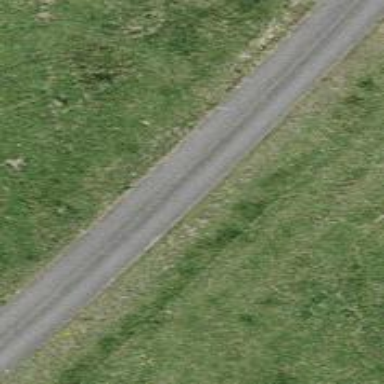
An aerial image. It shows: Service road with grade1 tracktype.